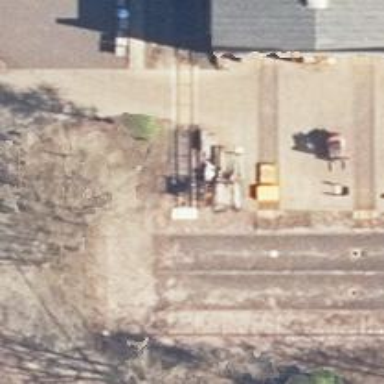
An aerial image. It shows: Abandoned railway spur.